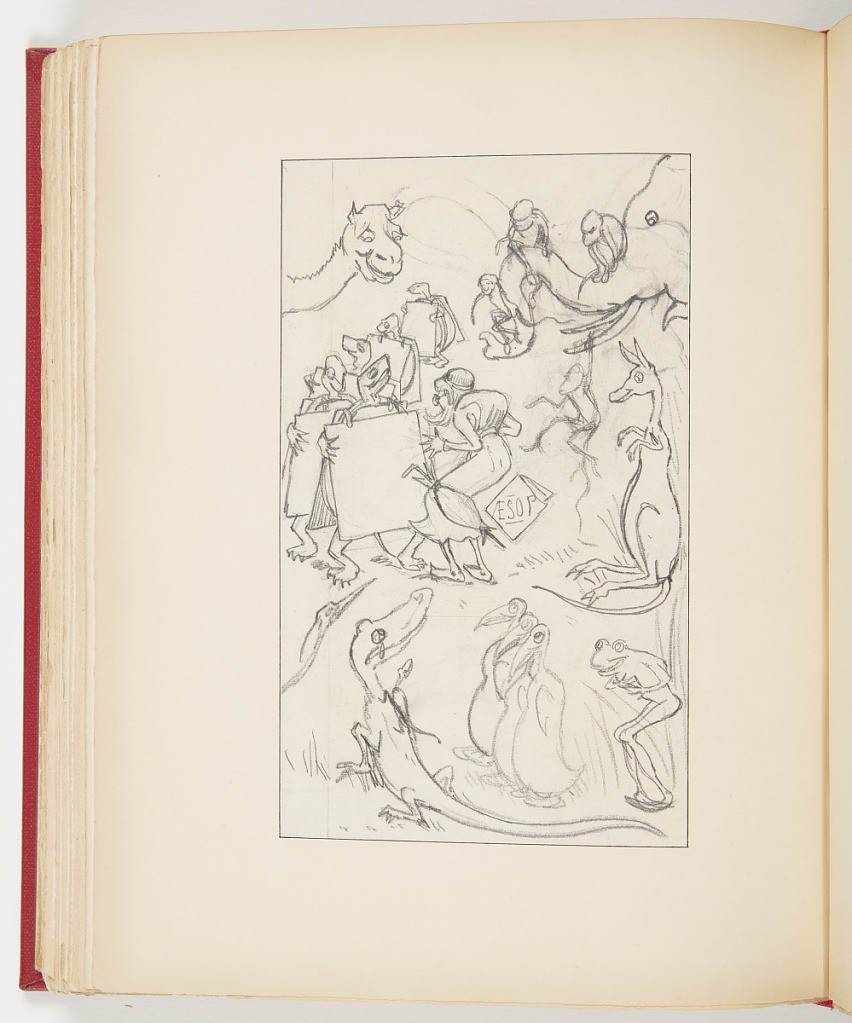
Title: Sketch for Title Page of “Comic Fables, Out of The World”
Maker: Frederick Stuart Church, American, 1842–1924
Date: ca. 1877
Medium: Graphite on paper
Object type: Ephemera
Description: Various animals, camel, elephant, monkeys, frog, kangaroo, lizard and birds. Center, profile of figure with beard, glasses, and hat, surprised. Man in so much shock, drops umbrella and labelled book. Center background to center, line of turtles wearing billboard signs.